高一 · 组合数学
设 $\mathrm{a}$ 是一个各位数字都不是 0 且没有重复数字的三位数, 将组成 $\mathrm{a}$ 的 3 个数字按从小到大排成的三位数记为 1 (a), 按从大到小排成的三位数记为 D（a）（例如 $\mathrm{a}=815$, 则 I (a) $=158, D(a)=851)$. 阅读如图所示的程序框图, 运行相应的程序, 任意输入一个 $\mathrm{a}$, 输出的结果 $\mathrm{b}=$

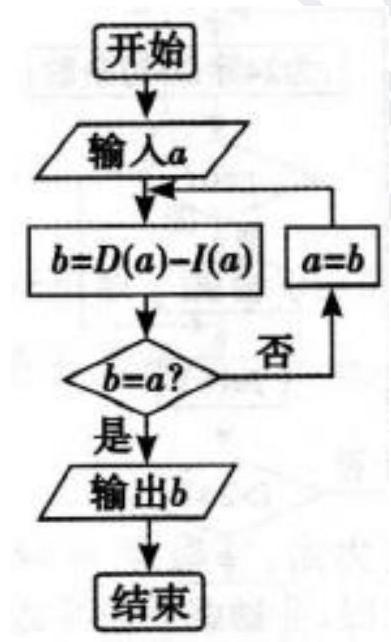
答案: 495
解析: 本题主要考查程序框图, 意在考查考生的转化能力及逻辑推理能力. 显然对于任意符合题意的 $\mathrm{a}$, 输出的 b 为定值, 假设输入的 a 值为 123 .

当 $a=123$ 时, $b=321-123=198 \neq 123$;

当 $a=198$ 时, $b=981-189=792 \neq 198$;

当 $a=792$ 时, $b=972-279=693 \neq 792$;

当 $a=693$ 时,$b=963-369=594 \neq 693$;

当 $a=594$ 时, $b=954-459=495 \neq 594$;

当 $a=495$ 时, $b=954-459=495=a$, 终止循环, 输出 $b=495$.

故答案为:495